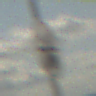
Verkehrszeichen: EndeMautpflicht
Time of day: Midday
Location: Outdoor (Beach)
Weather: PartlyCloudy
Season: NotSpecified
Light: Natural